Question: I'm trying to center vertically a div inside an inline-block,
I used this inline-block to get automatically size of child in order to center my div.
The problem is my children div are floating... in order to constrain it to the left/right position.
Here is how the HTML look like :
'''
<span class="block_container">
<div class="block_text"> <!-- float:right -->
<h1>TITLE</h1>
<p>lorem ipsum</p>
</div>
<div class="block_image"> <!-- float:left -->
<img src="test.png"></img>
</div>
</span>
'''
However, I can't figure out this problem : <URL>
Edit:
Here is what I want :

Here is what I tried :
<URL>
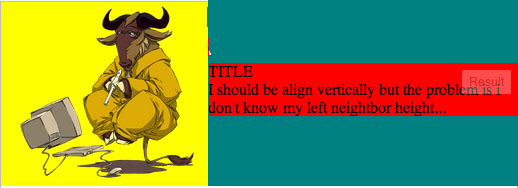
Answer: To get the actual vertical alignment working the way you want it to work as per your attached screenshot, you have to change a few things.
'display:table-row;'
'display:table-cell;'
This will enforce the exact characteristic of 'vertical-alignment' to co-exist and work the way you want it to work as per the attached screenshot.
Here is the <URL>
'''
<span class="block_container">
<div class="block_image">
<img src="https://upload.wikimedia.org/wikipedia/commons/6/64/Gnu_meditate_levitate.png"></img>
</div>
<div class="block_text">
<div class="bgColor">
<h1>TITLE</h1>
<p>I should be align vertically but the problem is i don't know my left neightbor height...</p>
<div>
</div>
</span>
'''
'''
.block_text {
/*background: red;*/
/*float: right;*/
width: 60%;
display:table-cell;
vertical-align:middle;
}
.block_image {
background: yellow;
/*float: left;*/
width: 40%;
display:table-cell;
}
.block_image img {
width: 100%;
max-width: 300px;
height:auto;
}
.block_container {
background:teal;
/*display:inline-block;*/
display:table-row;
}
.bgColor{background:red;}
'''
Hope this helps.